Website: bh-photo
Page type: receipt
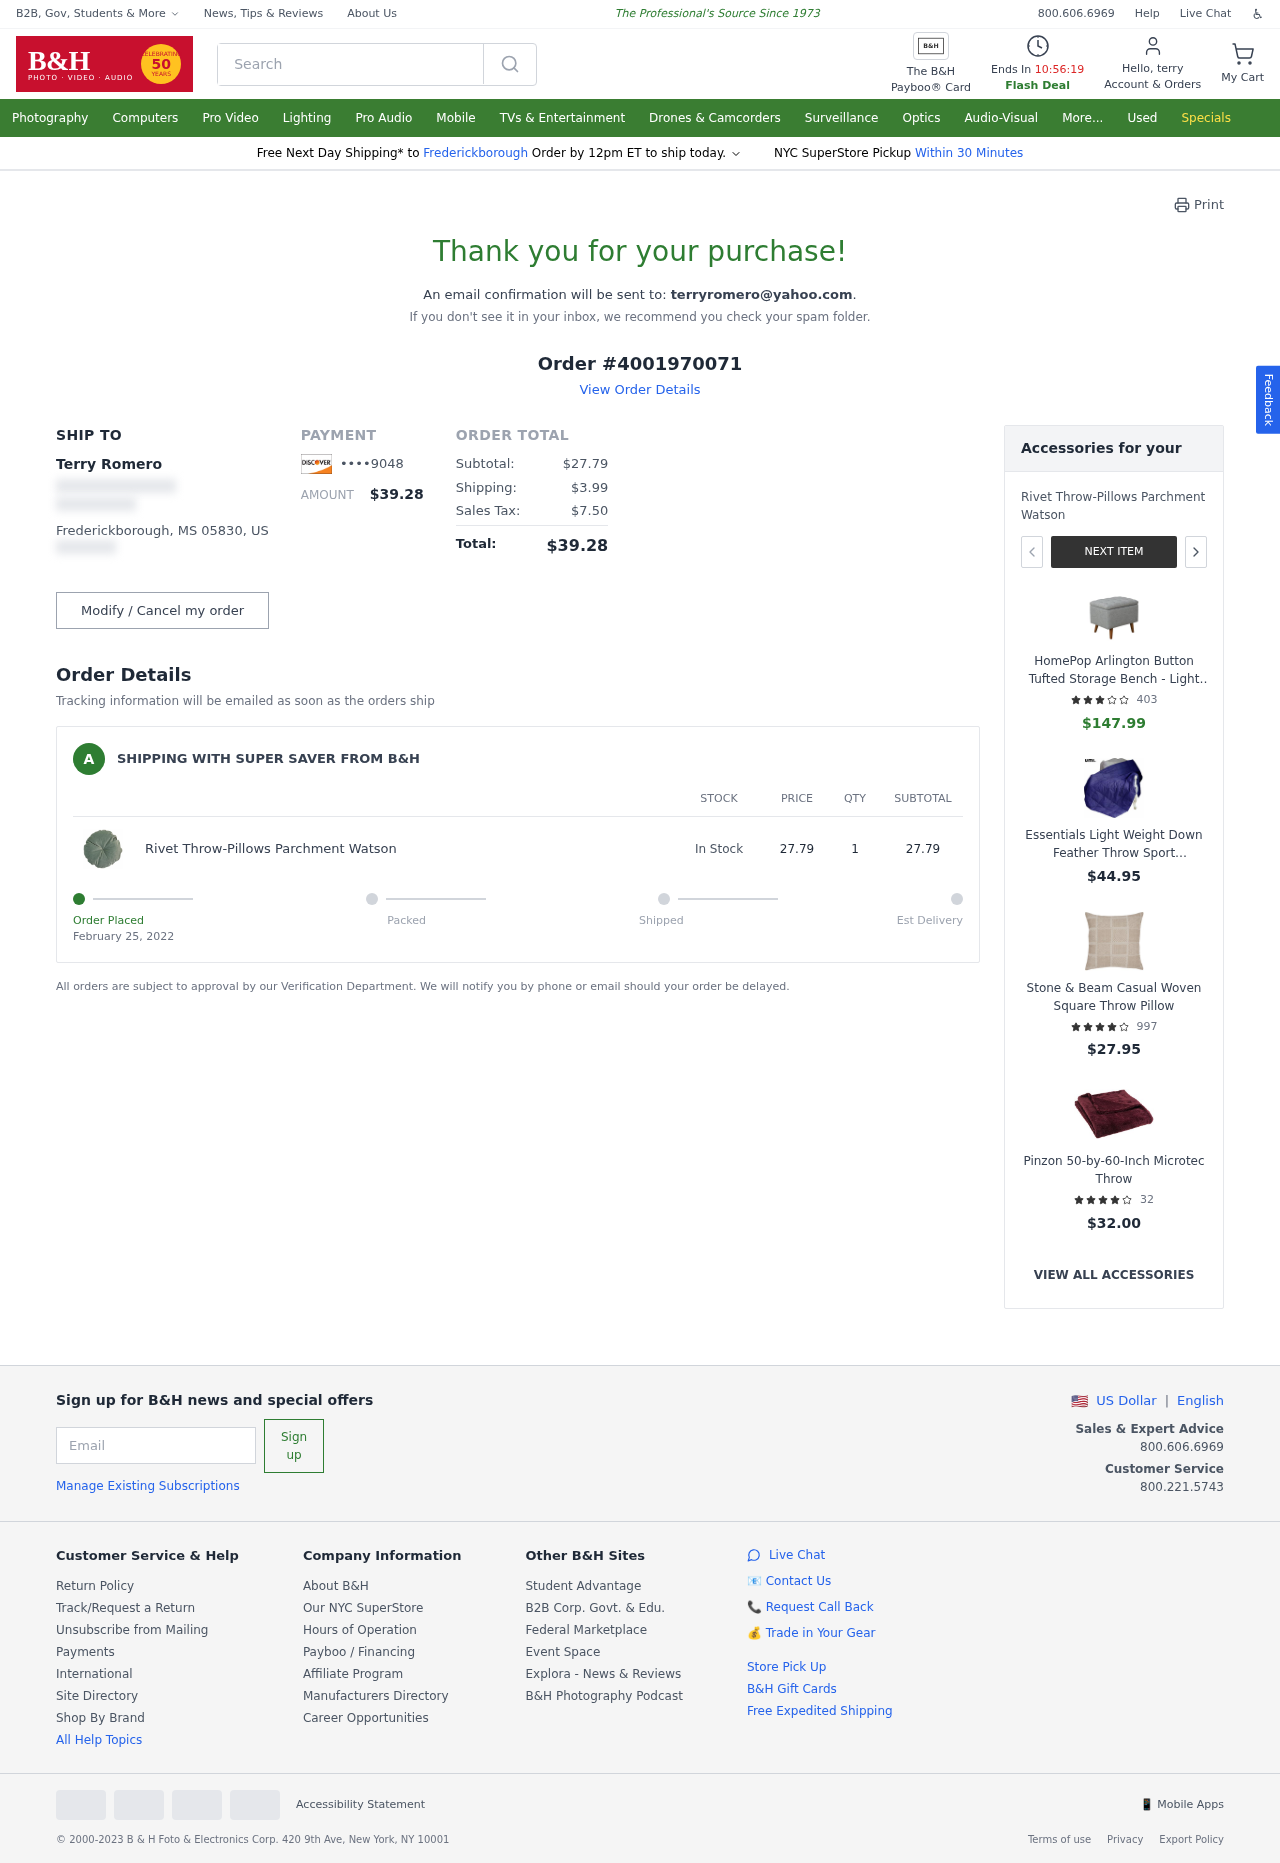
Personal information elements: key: PII_CARD_LAST4
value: ••••9048
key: PII_CITY
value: Frederickborough
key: PII_EMAIL
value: terryromero@yahoo.com
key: PII_FIRSTNAME
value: terry
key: PII_FULLNAME
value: Terry Romero
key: PII_CITY_STATE_ZIP
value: Frederickborough, MS 05830
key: PII_COUNTRY_CODE
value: US
Product elements: key: PRODUCT1_NAME
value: Rivet Throw-Pillows Parchment Watson
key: PRODUCT1_PRICE
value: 27.79
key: PRODUCT1_QUANTITY
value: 1
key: PRODUCT2_NAME
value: HomePop Arlington Button Tufted Storage Bench - Light Gray
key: PRODUCT2_NUM_RATINGS
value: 403
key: PRODUCT2_PRICE
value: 147.99
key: PRODUCT2_RATING
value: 3.8
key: PRODUCT3_NAME
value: Essentials Light Weight Down Feather Throw Sport Blanket,127 * 178cm,Navy Blue
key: PRODUCT3_PRICE
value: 44.95
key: PRODUCT4_NAME
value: Stone & Beam Casual Woven Square Throw Pillow
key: PRODUCT4_NUM_RATINGS
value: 997
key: PRODUCT4_PRICE
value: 27.95
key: PRODUCT4_RATING
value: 4.1
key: PRODUCT5_NAME
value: Pinzon 50-by-60-Inch Microtec Throw
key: PRODUCT5_NUM_RATINGS
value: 32
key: PRODUCT5_PRICE
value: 32
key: PRODUCT5_RATING
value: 4.8
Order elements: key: ORDER_ID
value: Order #4001970071
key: ORDER_TOTAL
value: $39.28
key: ORDER_SUBTOTAL
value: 27.79
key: ORDER_SUBTOTAL
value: $27.79
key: ORDER_SHIPPING_COST
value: $3.99
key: ORDER_TAX
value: $7.50
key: ORDER_DATE
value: February 25, 2022
Search elements: key: HEADER_SEARCH
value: Search